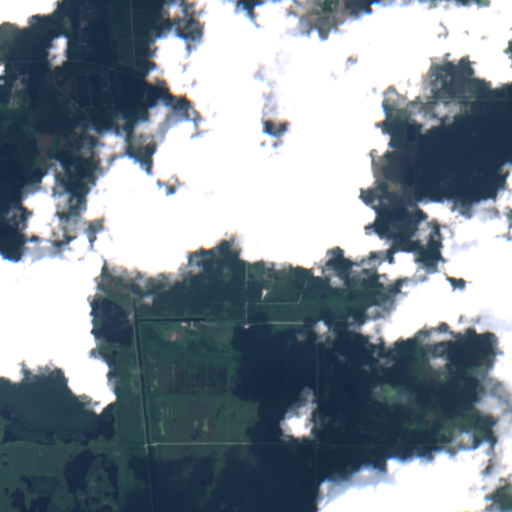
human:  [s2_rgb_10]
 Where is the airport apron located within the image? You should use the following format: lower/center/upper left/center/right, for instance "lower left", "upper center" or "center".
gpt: The airport apron is located in the upper right of the image.
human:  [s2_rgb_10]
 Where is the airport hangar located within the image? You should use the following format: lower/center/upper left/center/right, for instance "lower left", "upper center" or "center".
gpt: The airport hangar is located in the upper right of the image.
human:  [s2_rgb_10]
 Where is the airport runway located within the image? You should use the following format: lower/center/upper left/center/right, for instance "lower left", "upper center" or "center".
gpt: The airport runway is located in the upper right of the image.
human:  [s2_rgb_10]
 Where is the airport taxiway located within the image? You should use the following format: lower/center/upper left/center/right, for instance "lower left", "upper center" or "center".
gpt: The airport taxiway is located in the upper right of the image.
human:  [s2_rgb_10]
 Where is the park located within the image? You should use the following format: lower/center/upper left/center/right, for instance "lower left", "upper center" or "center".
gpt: The park is located in the center of the image.
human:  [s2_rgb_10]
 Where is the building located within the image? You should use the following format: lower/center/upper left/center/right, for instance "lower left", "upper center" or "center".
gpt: The building is located in the upper right of the image.
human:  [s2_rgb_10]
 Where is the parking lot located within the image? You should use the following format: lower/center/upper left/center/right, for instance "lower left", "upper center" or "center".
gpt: There is no parking lot in the image.